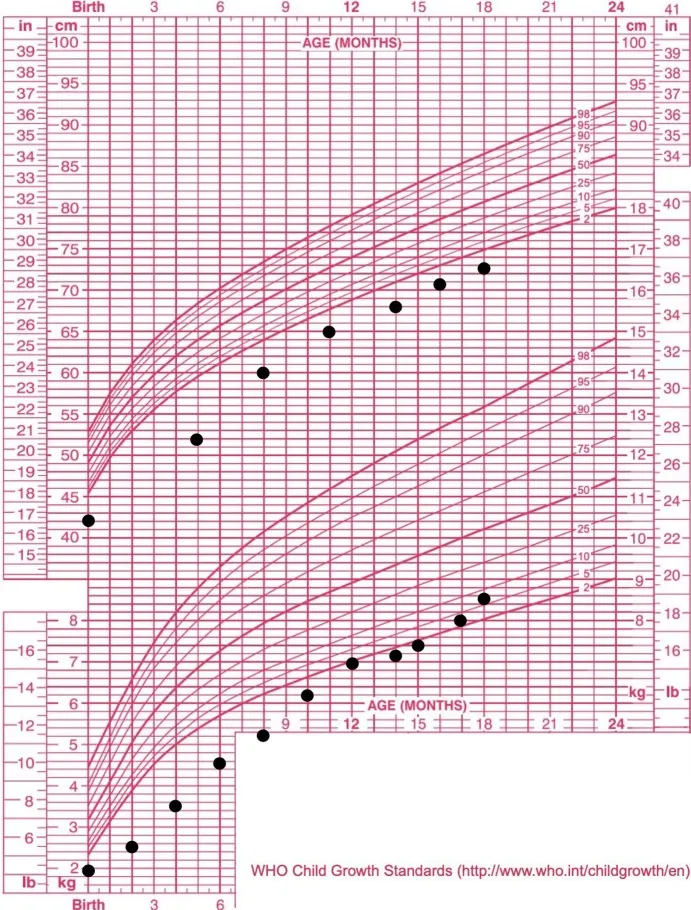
Growth curve of the patient. Significant body weight percentile catch-up was observed, as she moved from lower than the 3rd percentile to the 3-10th percentile without extra parenteral nutrition.
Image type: chart (chart)